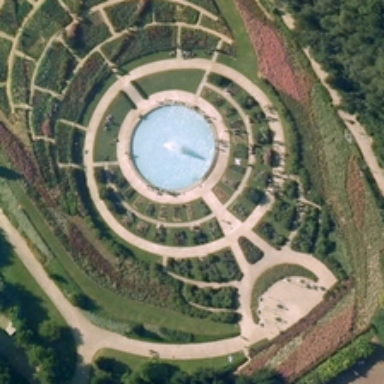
Many green trees are around a circle square with a fountain in the middle of it .